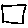
Label: square